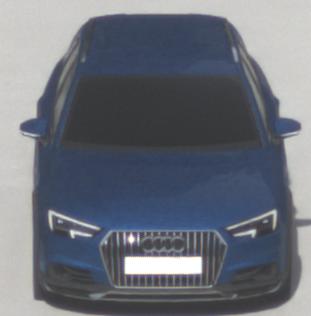
Make: Audi
Model: A4 Allroad 45 TFSI
Detailed model: A4 (B9) allroad
Model produced from: 2019/02
Model produced until: 2019/05
Doors: 5
Color: blue
Road condition: wet road
Daytime: morning or afternoon
Contrast: low contrast